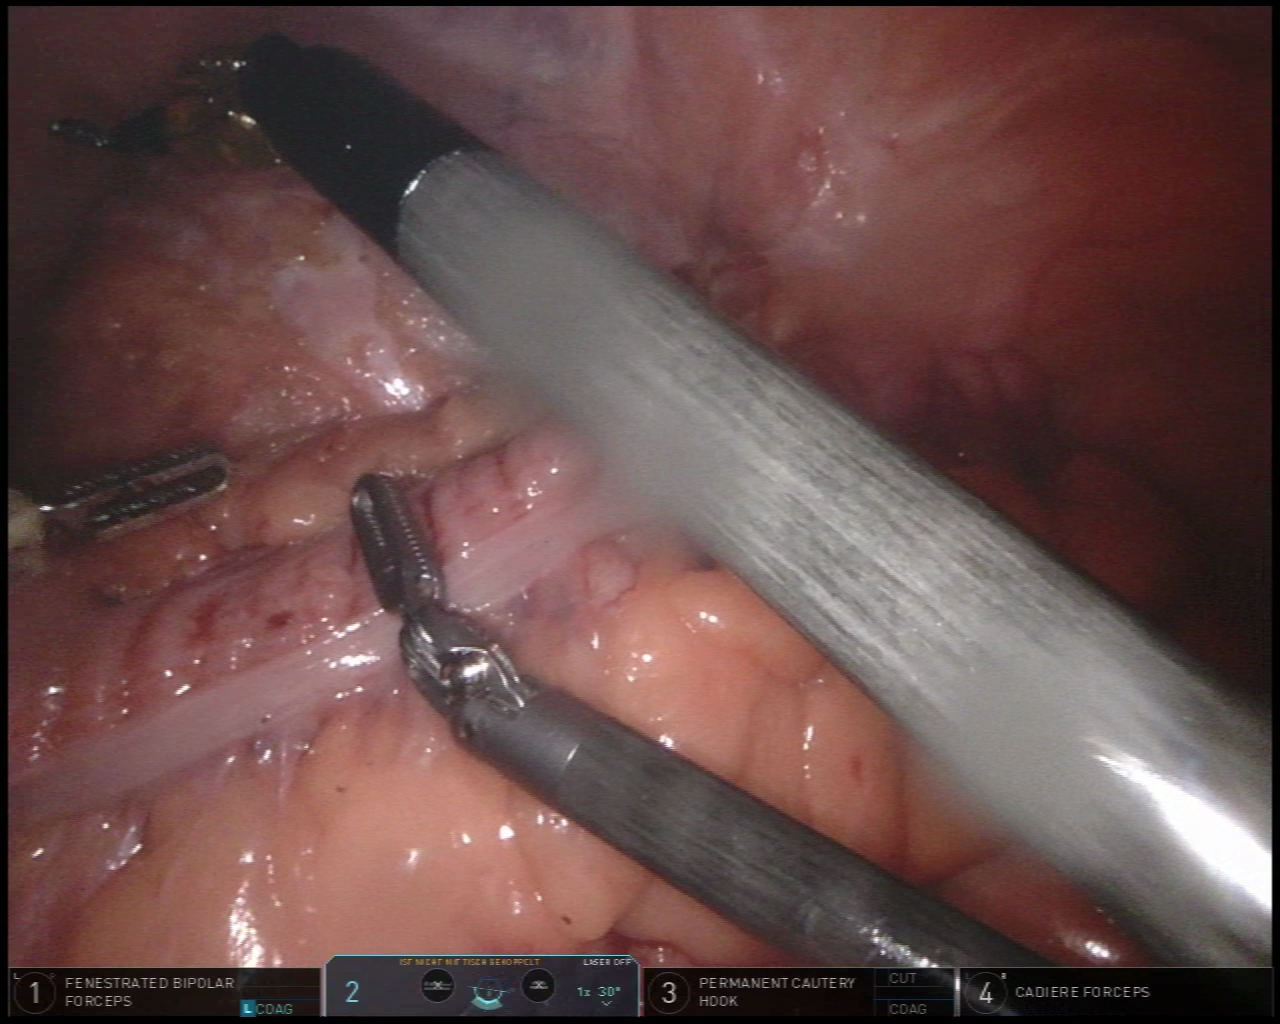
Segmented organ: colon
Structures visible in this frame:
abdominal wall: yes
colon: yes
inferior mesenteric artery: no
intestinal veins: no
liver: no
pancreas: no
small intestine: no
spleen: no
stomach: no
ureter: no
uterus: no
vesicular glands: no